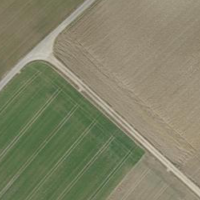
EUNIS habitat code: 52
Species observed at this site:
Stachys palustris